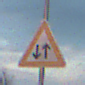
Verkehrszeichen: Gegenverkehr
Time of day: SunriseSunset
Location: Outdoor (Beach)
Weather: PartlyCloudy
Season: NotSpecified
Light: Natural